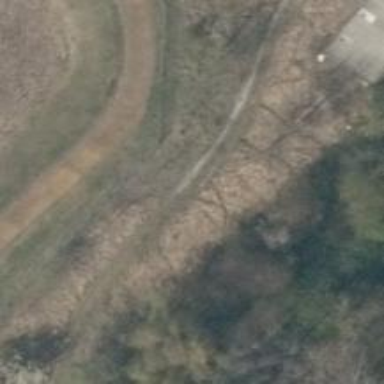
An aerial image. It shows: Path on the ground.